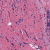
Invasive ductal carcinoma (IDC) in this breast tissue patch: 1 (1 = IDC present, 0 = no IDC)